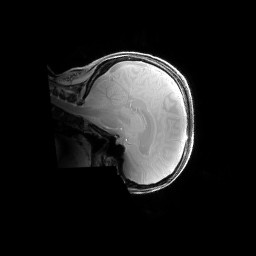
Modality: PDw
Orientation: sagittal
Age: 25
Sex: female
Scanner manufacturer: siemens
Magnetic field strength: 6.98 T
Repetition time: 1.3 s
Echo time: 0.00231 s